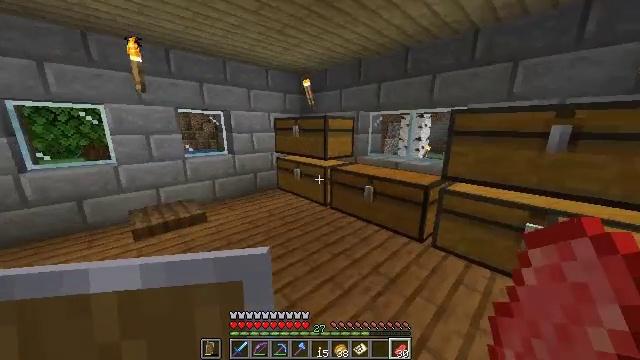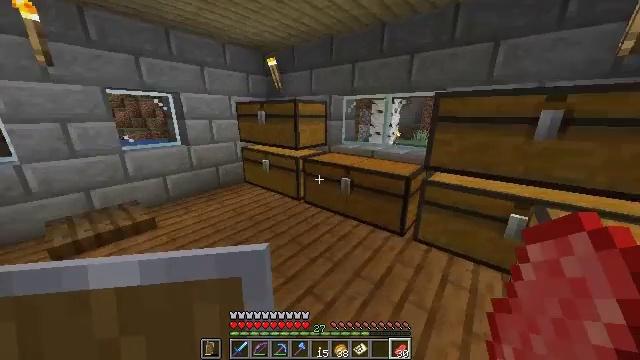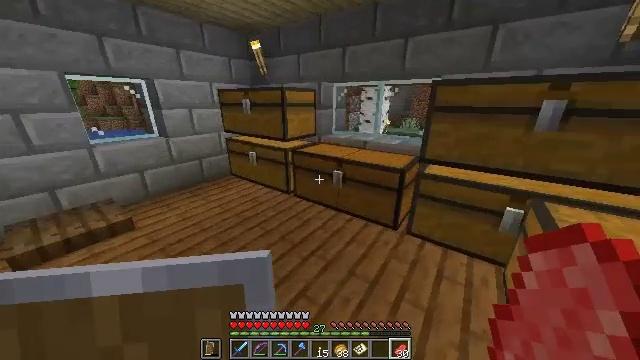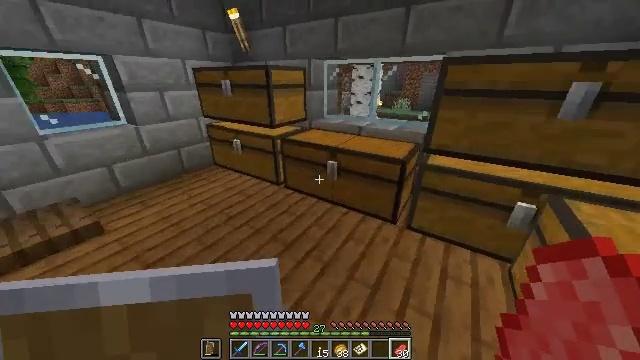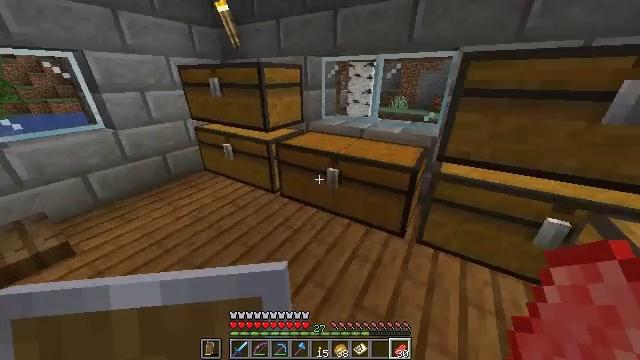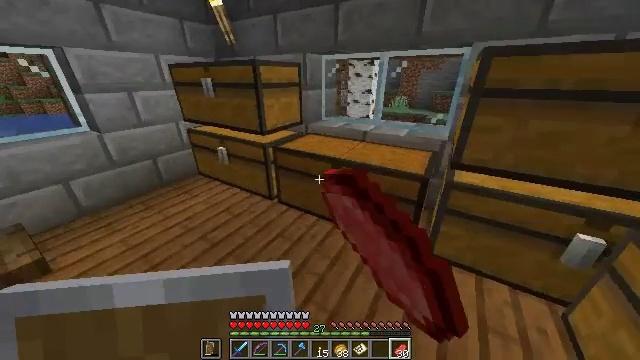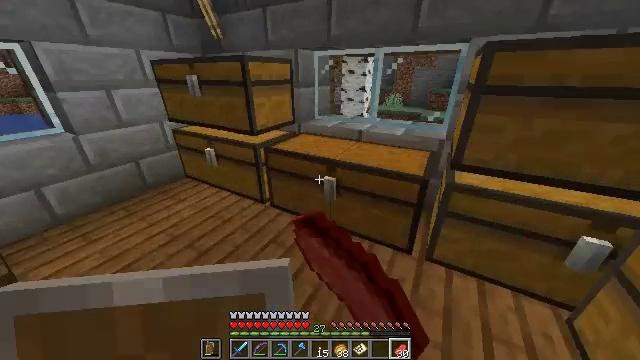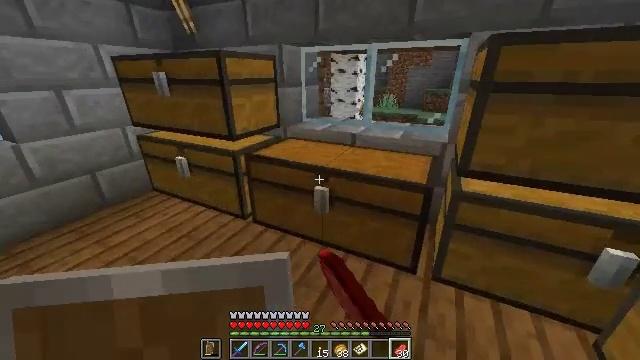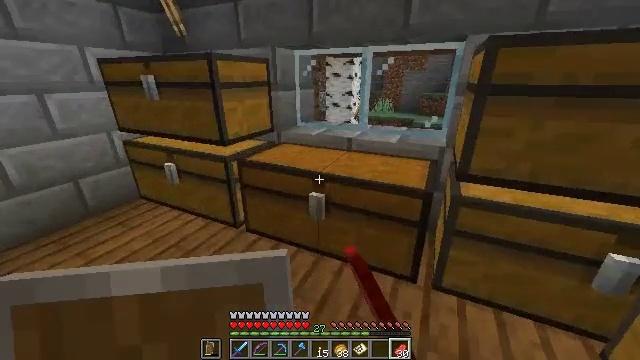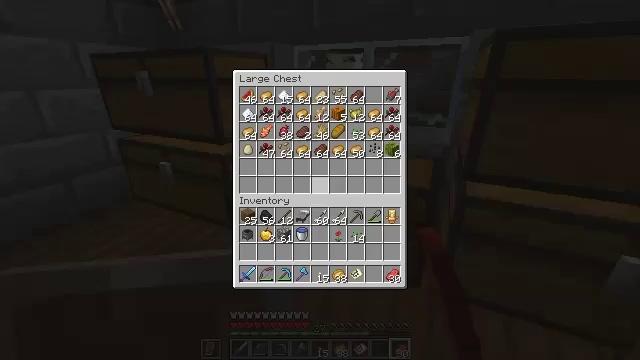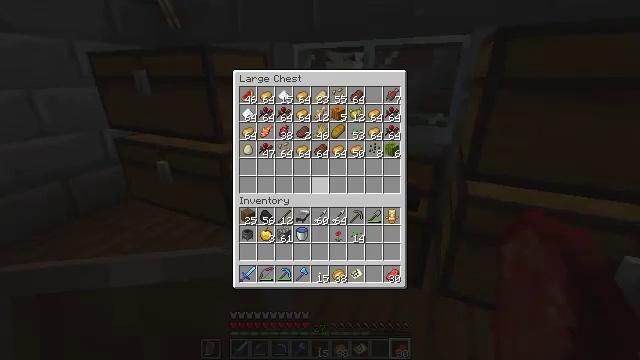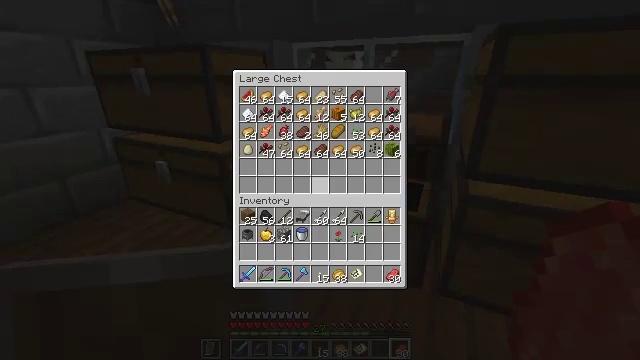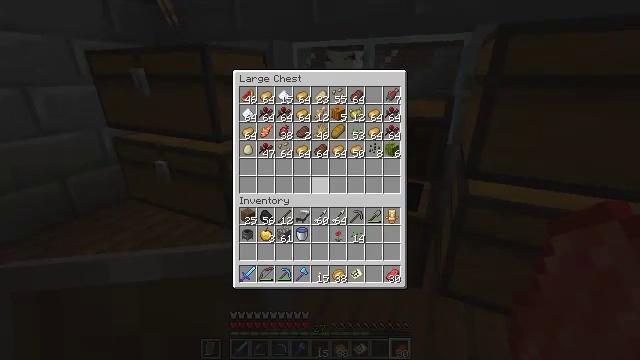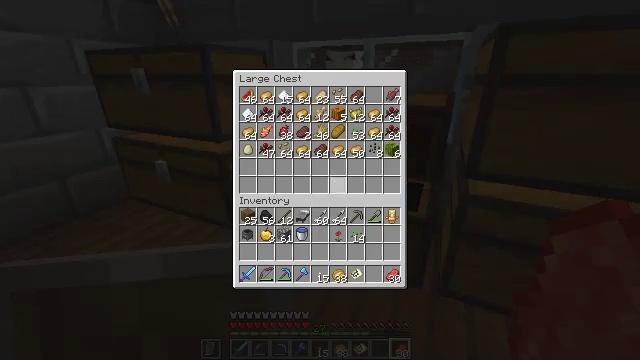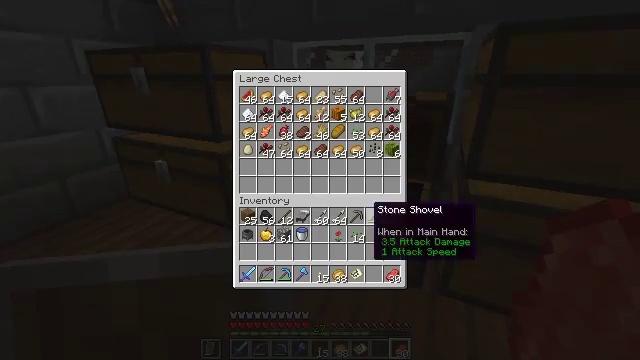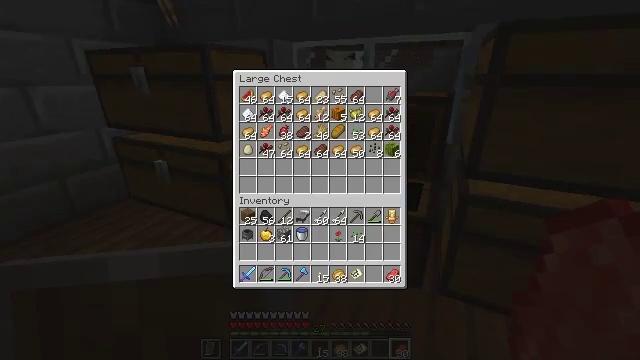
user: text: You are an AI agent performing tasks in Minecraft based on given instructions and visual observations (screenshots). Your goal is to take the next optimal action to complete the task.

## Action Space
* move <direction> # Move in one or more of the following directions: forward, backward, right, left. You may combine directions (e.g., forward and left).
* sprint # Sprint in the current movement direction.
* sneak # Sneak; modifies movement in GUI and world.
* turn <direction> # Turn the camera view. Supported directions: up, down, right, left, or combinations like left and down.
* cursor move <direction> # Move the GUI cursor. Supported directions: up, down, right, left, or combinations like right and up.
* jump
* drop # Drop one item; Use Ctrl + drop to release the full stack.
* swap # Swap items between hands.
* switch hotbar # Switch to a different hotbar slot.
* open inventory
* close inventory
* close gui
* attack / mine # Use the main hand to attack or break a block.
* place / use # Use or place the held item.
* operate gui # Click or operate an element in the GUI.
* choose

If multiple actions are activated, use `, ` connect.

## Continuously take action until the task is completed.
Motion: motion action
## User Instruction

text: Break the clay block to collect it.
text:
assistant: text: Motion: move forward, turn right and down
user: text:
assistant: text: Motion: move forward, turn right and down
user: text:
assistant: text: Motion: move forward, turn right and down
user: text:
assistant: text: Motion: move forward, turn right, use / place
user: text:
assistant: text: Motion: use / place
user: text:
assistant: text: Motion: turn right
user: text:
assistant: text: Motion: turn right and up
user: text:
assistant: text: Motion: turn right and up
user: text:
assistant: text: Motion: open gui
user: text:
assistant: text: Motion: cursor move left
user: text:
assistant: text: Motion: no_op
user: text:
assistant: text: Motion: no_op
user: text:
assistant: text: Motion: sneak, cursor move right and down
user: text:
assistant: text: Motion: sneak, cursor move right and down
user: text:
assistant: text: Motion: sneak, cursor move right and down
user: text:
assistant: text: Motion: sneak, cursor move right and down
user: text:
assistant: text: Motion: sneak, cursor move right
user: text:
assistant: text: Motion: sneak
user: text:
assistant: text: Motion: sneak, operate gui
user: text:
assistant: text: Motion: sneak, operate gui
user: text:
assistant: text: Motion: sneak, operate gui
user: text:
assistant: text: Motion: no_op
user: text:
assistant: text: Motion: cursor move left and up
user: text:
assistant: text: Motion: turn left and up, close gui
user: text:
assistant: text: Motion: move forward, turn right and up
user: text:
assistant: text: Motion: move forward, turn right
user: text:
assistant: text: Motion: move forward, turn right and down
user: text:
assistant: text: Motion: move forward and move left
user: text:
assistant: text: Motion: move forward and move left, turn left and down, use / place
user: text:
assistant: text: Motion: move forward, turn down, use / place